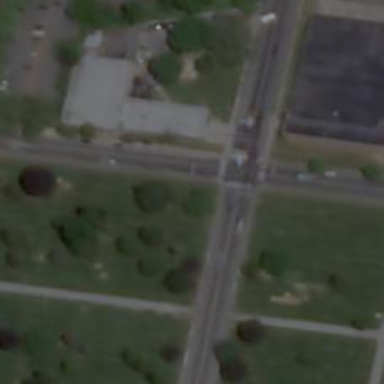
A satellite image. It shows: Marked road crossing.